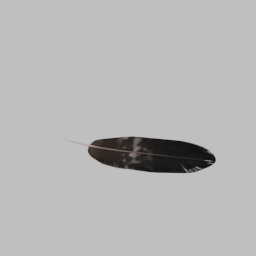
Label: tools